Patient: sex M, age 72
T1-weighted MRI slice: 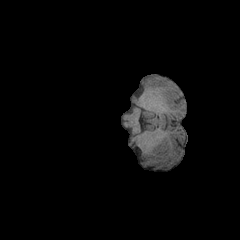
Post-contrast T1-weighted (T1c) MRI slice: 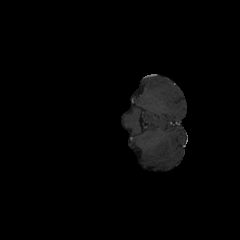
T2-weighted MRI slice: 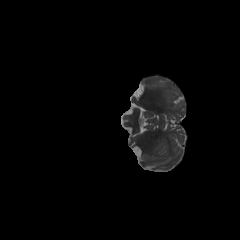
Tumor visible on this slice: no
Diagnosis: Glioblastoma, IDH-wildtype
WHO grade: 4